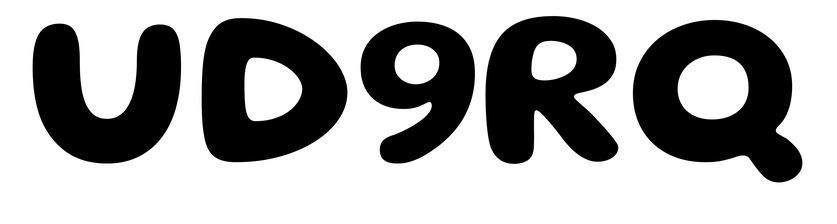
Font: Gluten_SemiBold